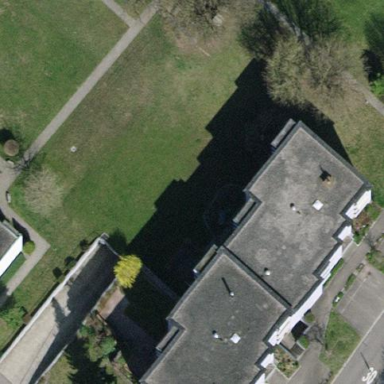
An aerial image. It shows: Flat-roofed building.